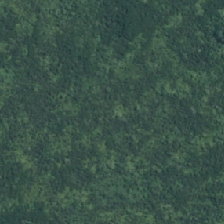
Land cover: herbaceous_freshwater_vege